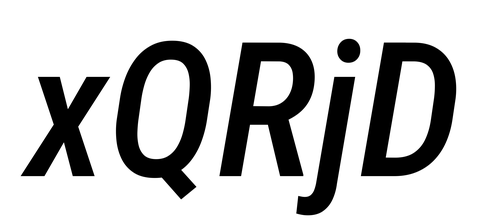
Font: Roboto-Italic_Condensed_Medium_Italic